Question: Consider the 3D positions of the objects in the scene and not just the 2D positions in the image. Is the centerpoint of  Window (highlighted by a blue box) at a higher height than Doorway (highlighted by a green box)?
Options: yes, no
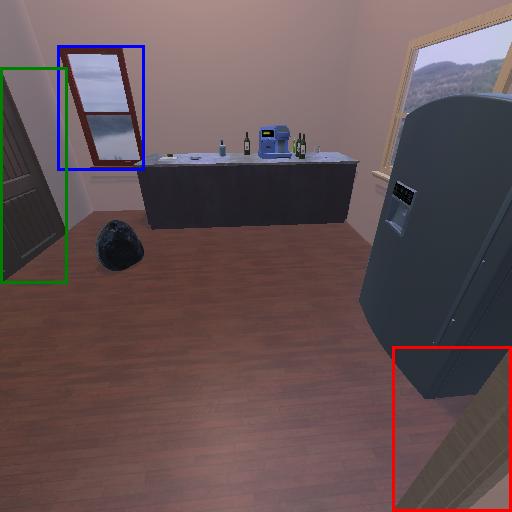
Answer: yes